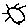
Label: sun